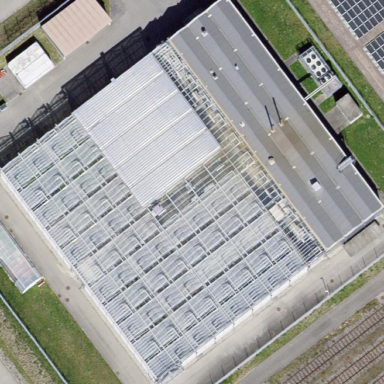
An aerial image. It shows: Industrial building.